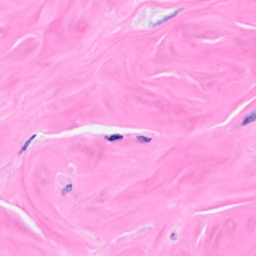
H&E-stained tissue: Breast